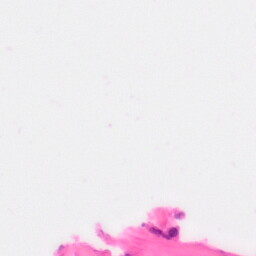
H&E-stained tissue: Colon